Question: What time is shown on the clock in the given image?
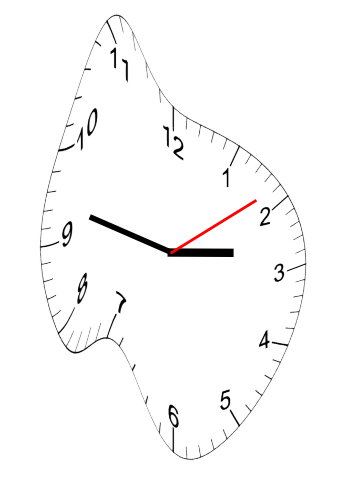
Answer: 02:47:09